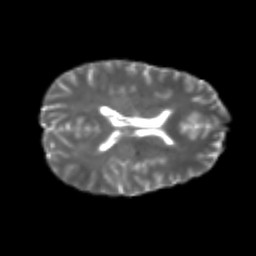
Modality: T2w
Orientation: axial
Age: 24
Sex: male
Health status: healthy
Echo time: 0.074 s